Question: i have below query anyone SQL server master help me this please i am very tensed,
i have two column ComboAmmount and TotalPrice, i want if TotalPrice have some price add in ComboAmount . After Add Allmount ComboAmount Show Final Price please check below picture
'''
select CAST( CASE WHEN a.TotalPrice != 0 THEN 1
ELSE 0 END AS bit) as CheckOtherPrice, a.OrderDetailId,a.ItemId,b.ItemCode,b.ItemName,e.GroupName,a.Quantity,a.Price,a.TotalPrice,a.OrderId,isnull(a.ComboId,0)ComboId,
a.ComboGroupId,a.ComboAmount,a.ComboUniqueId,c.ComboName,d.GroupName ComboGroupName,a.OfferMasterId from OrderDetail a
inner join ItemMaster b on a.ItemId=b.ItemId and a.OrderId in (983)
inner join ItemGroup e on b.ItemGroupId=e.ItemGroupId
left join ComboMaster c on a.ComboId = c.ComboId
left join ComboGroup d on a.ComboGroupId = d.GroupId
'''

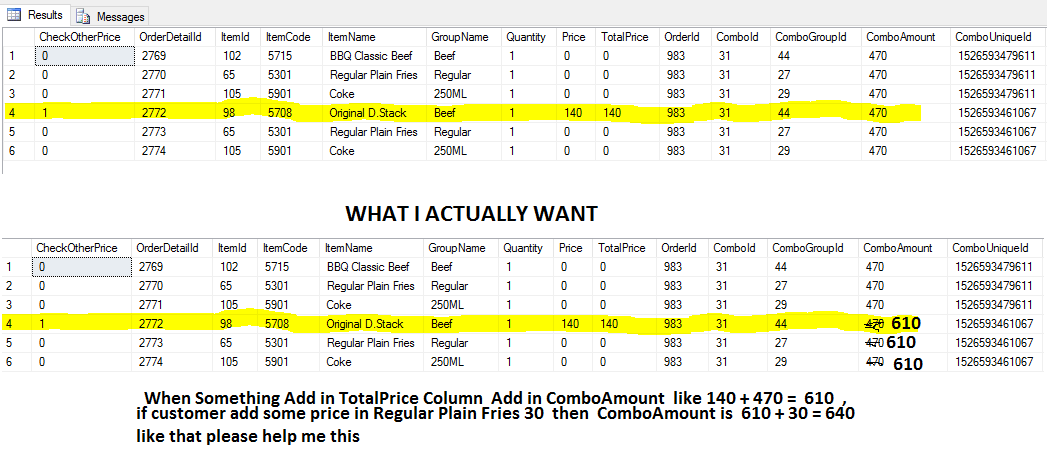
Answer: I think you just need a cumulative sum -- and that requires an ordering column. From what I can tell, this is 'orderdetailid'.
The following shows the logic for this. It also replaces the table aliases with table abbreviations. This makes the query much easier to follow:
'''
select . . .,
( od.ComboAmount + sum(od.TotalPrice) over (order by od.orderdetailid) ) as new_comboamount
from OrderDetail od inner join
ItemMaster im
on od.ItemId = im.ItemId and
od.OrderId in (983) inner join
ItemGroup ig
on im.ItemGroupId = ig.ItemGroupId left join
ComboMaster cm
on od.ComboId = cm.ComboId left join
ComboGroup cg
on od.ComboGroupId = cg.GroupId
'''